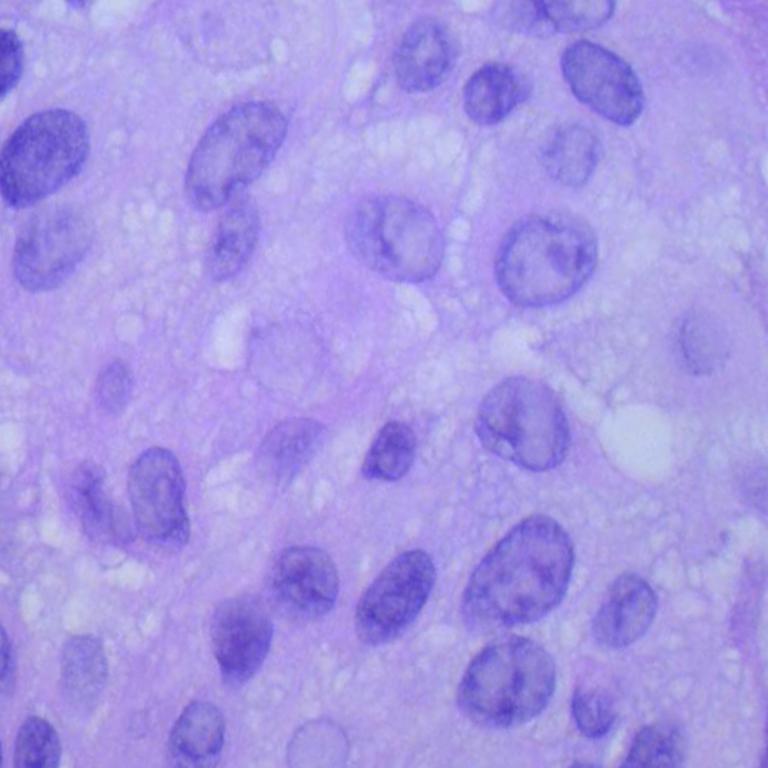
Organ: lung
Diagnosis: squamous carcinomas